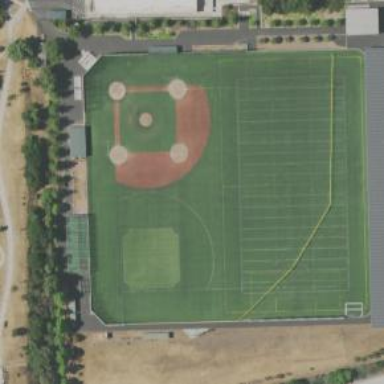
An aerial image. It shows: Softball pitch for leisure and sport activities.